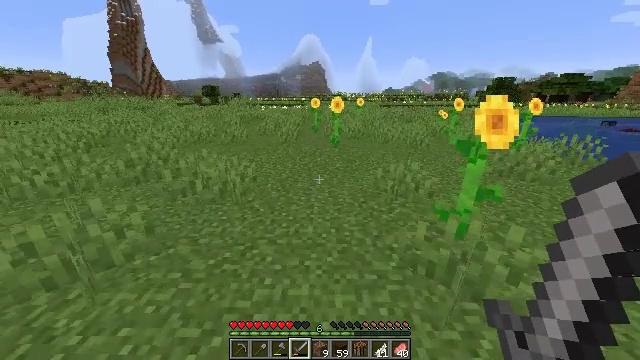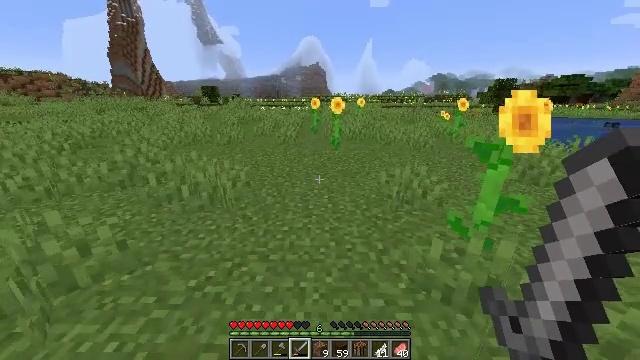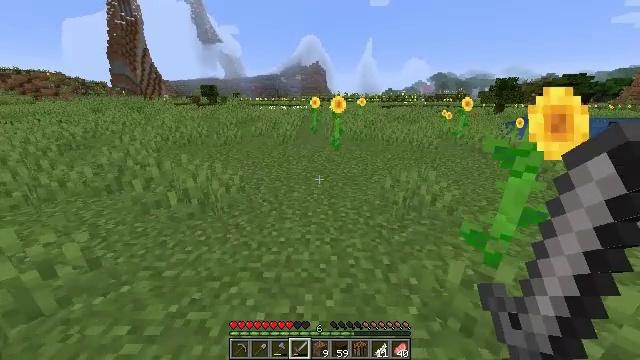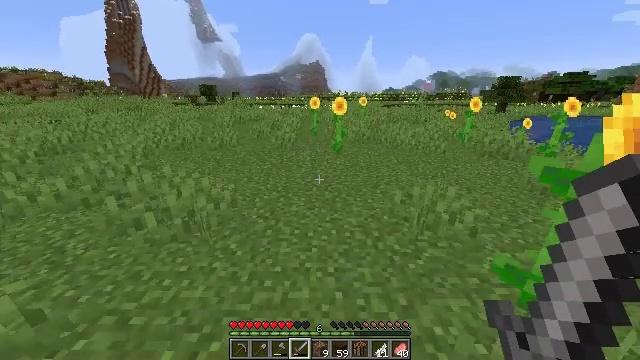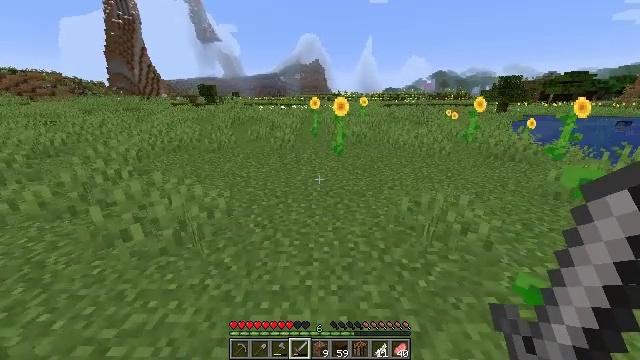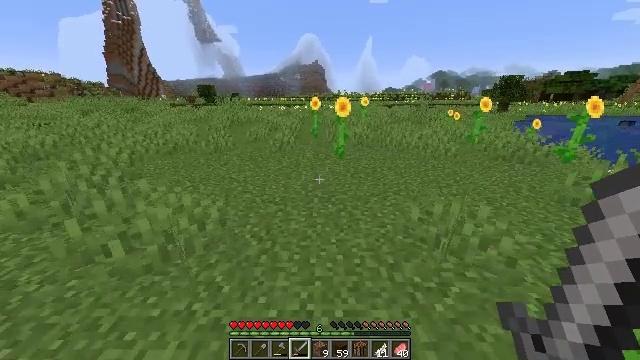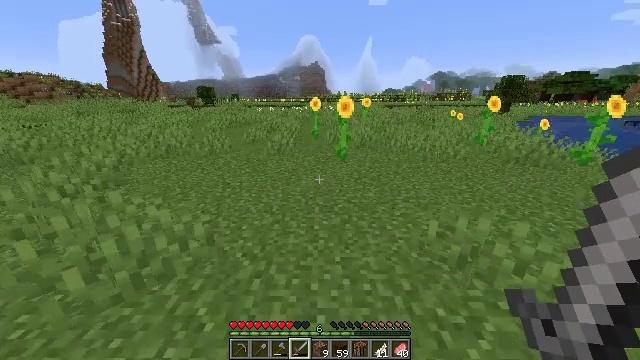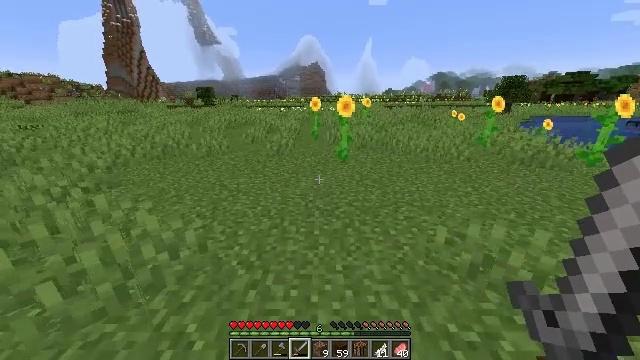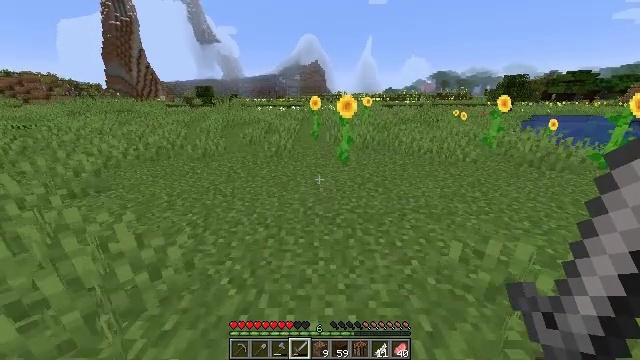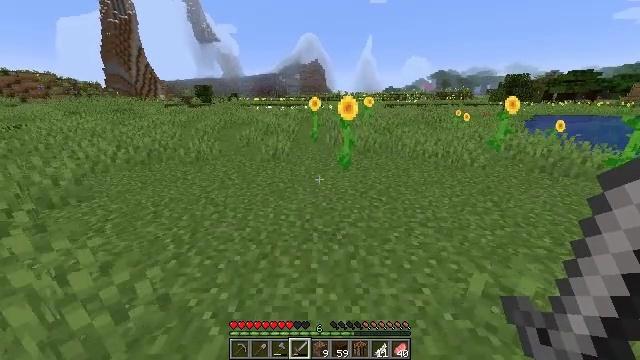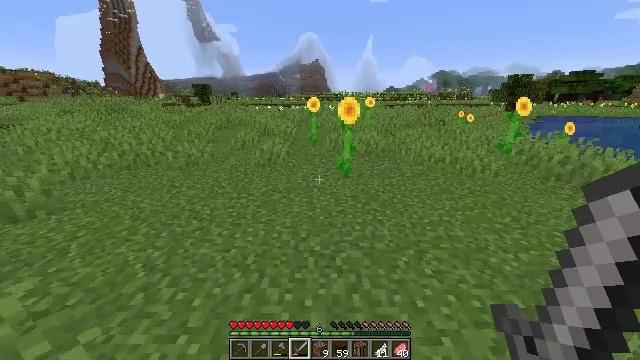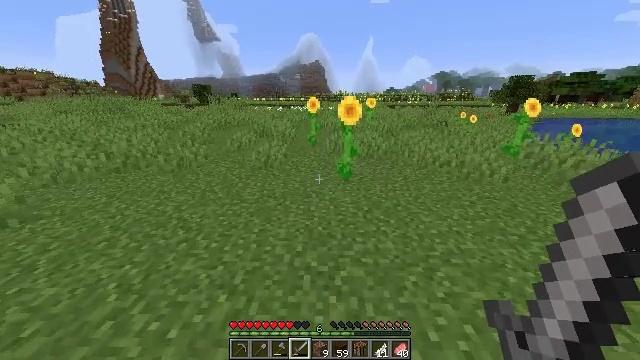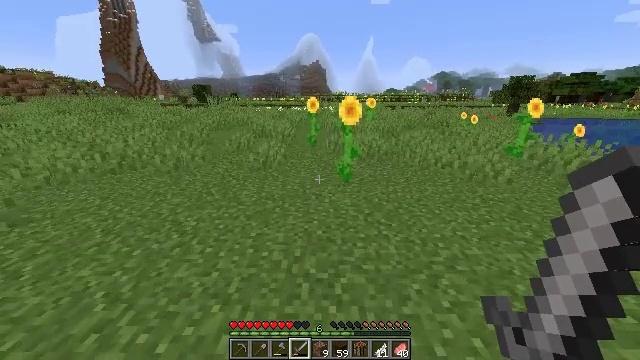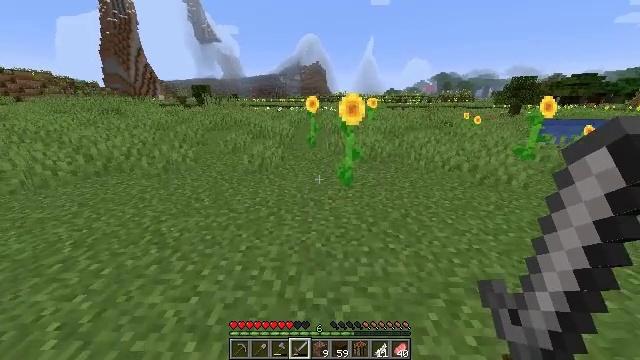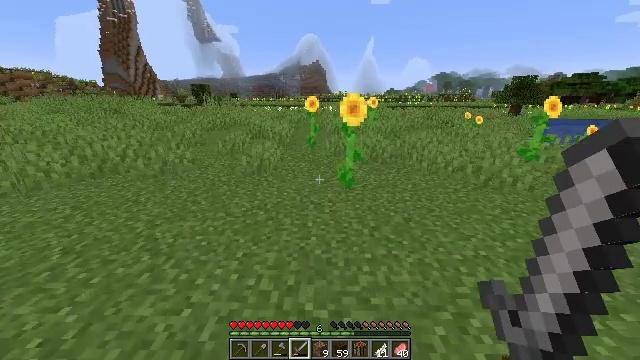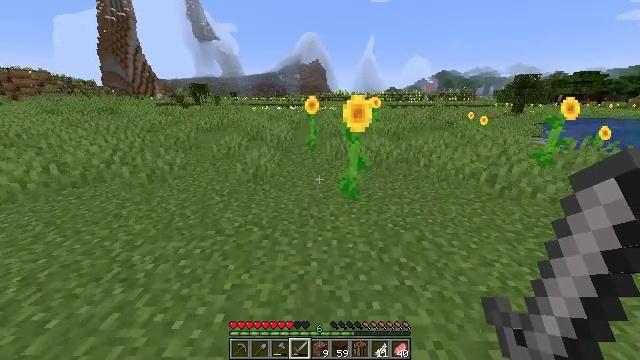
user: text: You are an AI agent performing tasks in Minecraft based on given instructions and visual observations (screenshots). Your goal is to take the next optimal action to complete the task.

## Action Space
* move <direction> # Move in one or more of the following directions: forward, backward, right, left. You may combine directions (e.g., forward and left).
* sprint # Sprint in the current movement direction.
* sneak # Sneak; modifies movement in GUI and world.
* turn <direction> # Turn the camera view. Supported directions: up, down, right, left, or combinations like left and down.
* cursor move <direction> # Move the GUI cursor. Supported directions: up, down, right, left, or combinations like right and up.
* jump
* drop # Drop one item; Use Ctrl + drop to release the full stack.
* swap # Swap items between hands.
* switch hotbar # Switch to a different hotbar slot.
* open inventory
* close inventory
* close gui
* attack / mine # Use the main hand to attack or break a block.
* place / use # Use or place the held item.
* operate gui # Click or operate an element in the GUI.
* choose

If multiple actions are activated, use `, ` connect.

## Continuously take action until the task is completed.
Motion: motion action
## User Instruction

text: Attack the sunflower to harvest it.
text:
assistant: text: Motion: move forward, sprint
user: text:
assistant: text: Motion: move forward, sprint
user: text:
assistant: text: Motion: move forward, sprint
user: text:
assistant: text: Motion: move forward, sprint
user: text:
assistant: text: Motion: move forward, sprint
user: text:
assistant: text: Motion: move forward, sprint
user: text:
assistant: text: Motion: move forward, sprint
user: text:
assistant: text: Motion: move forward, sprint
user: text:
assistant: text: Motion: move forward, sprint
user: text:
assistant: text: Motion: move forward, sprint
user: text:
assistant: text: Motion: move forward, sprint
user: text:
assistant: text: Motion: move forward, sprint
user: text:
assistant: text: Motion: move forward, sprint
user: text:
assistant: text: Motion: move forward, sprint
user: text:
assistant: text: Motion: move forward, sprint
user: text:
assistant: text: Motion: move forward, sprint
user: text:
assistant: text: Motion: move forward, sprint
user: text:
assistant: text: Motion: move forward, sprint
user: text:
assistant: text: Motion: move forward, sprint
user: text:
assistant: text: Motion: move forward, sprint
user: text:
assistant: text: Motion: move forward, sprint
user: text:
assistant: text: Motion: move forward, sprint
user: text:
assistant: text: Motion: move forward, sprint
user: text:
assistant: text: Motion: move forward, sprint
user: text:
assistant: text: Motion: move forward, sprint
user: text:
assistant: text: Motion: move forward, sprint
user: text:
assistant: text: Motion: move forward, sprint
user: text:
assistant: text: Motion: move forward, sprint
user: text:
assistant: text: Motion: move forward, sprint, turn right and down
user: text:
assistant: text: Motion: move forward, sprint, turn right and down